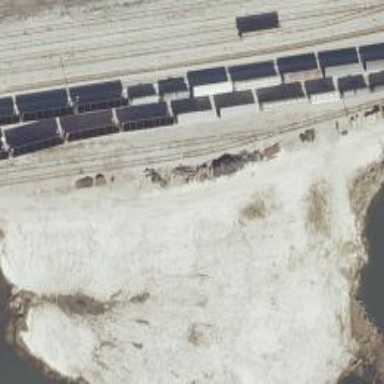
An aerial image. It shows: Railway yard.